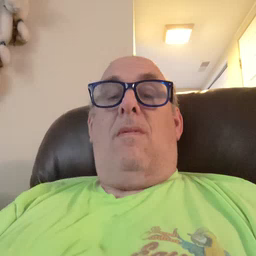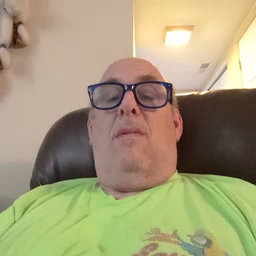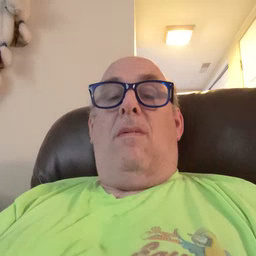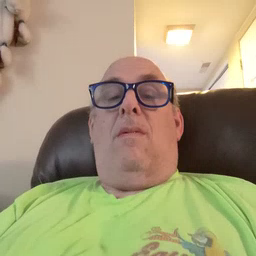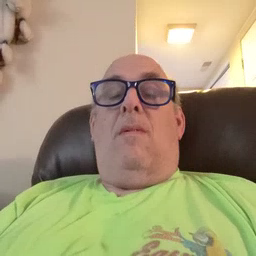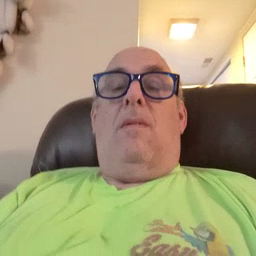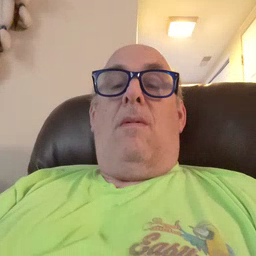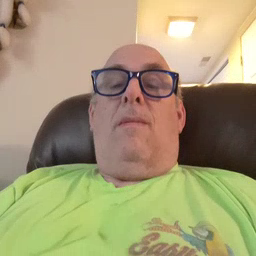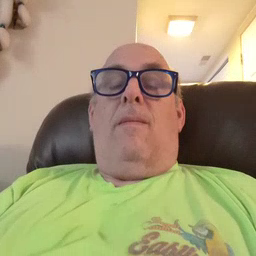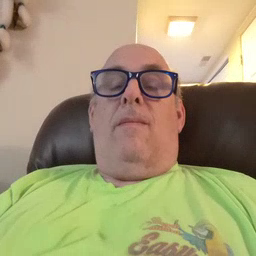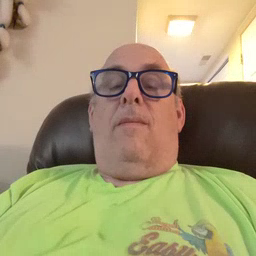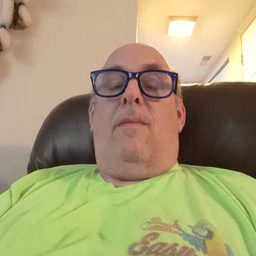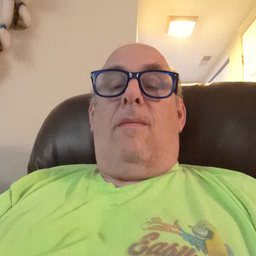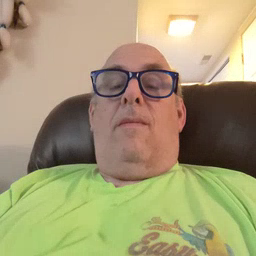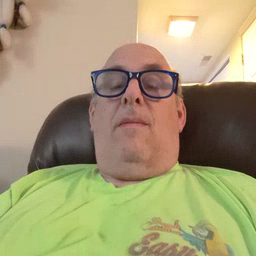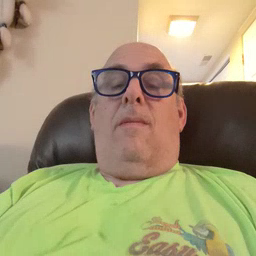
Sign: closet